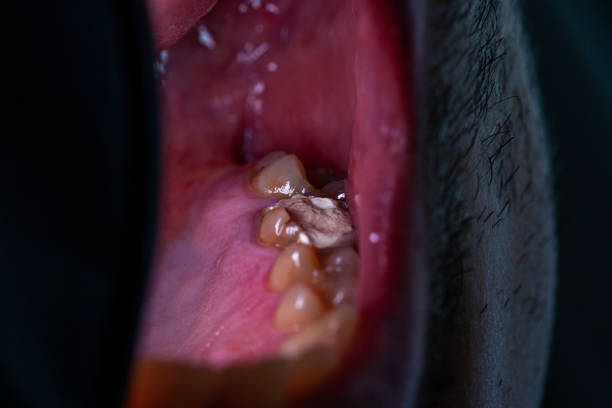
Condition: Caries